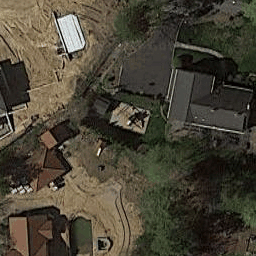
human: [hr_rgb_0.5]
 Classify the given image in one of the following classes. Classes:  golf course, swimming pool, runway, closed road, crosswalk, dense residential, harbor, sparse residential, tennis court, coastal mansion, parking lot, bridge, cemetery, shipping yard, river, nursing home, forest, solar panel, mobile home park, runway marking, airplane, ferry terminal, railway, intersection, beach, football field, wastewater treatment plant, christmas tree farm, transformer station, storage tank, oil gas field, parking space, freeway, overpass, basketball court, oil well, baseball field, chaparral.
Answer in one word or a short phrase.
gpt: sparse residential